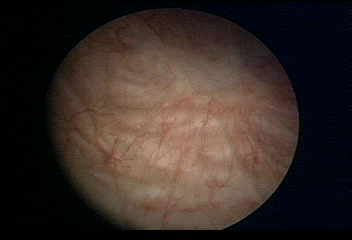
Modality: WLC
Class: Normal mucosa
Bladder cancer association: No